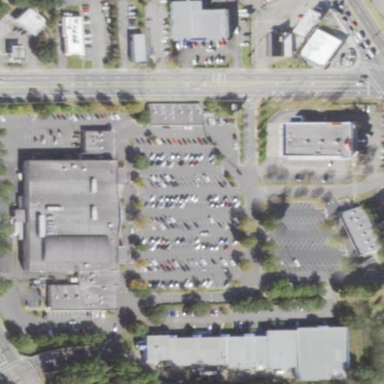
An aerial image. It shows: Retail area.